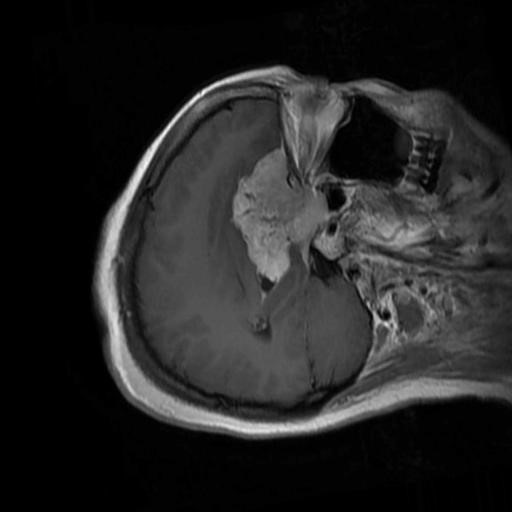
Label: brain_menin